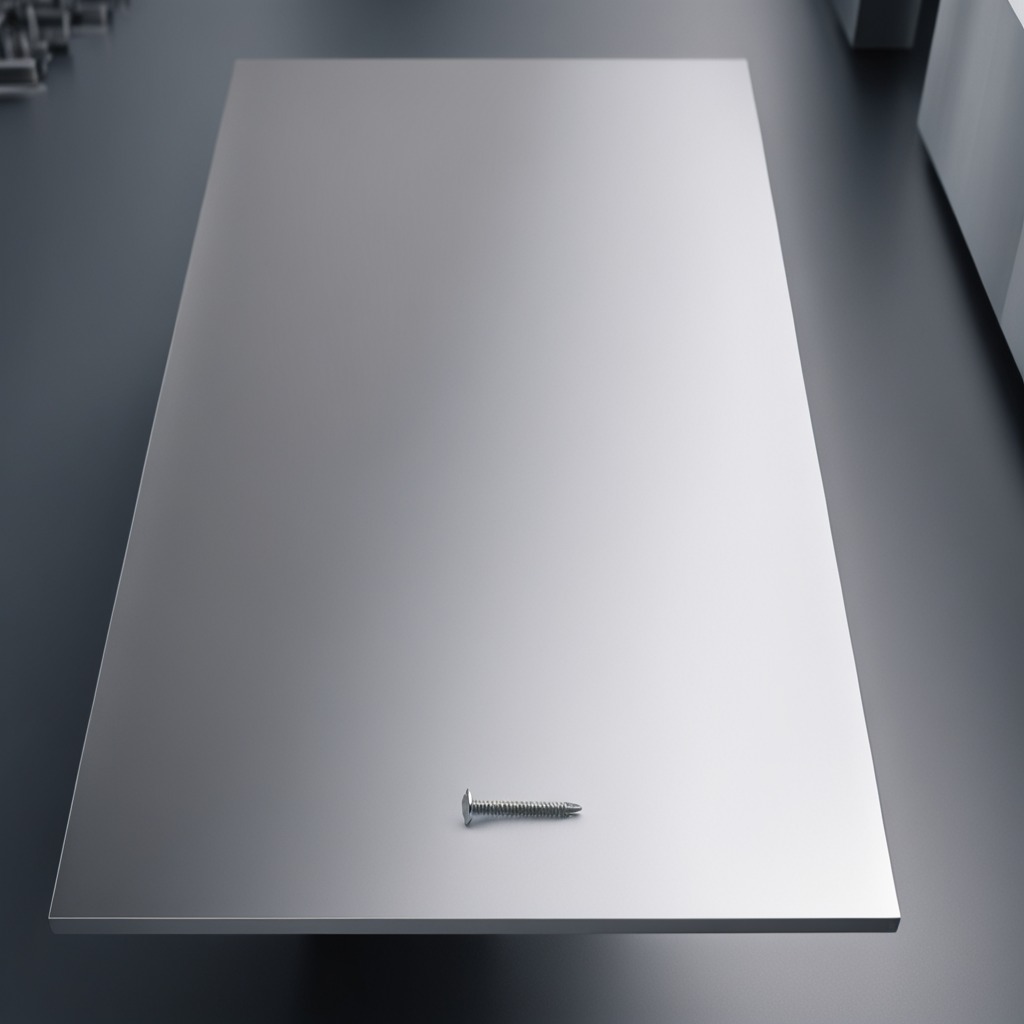
A metal screw is lying on the stainless steel table in a high-end prototyping lab.